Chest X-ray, PA view. Patient: 24 years old, sex F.
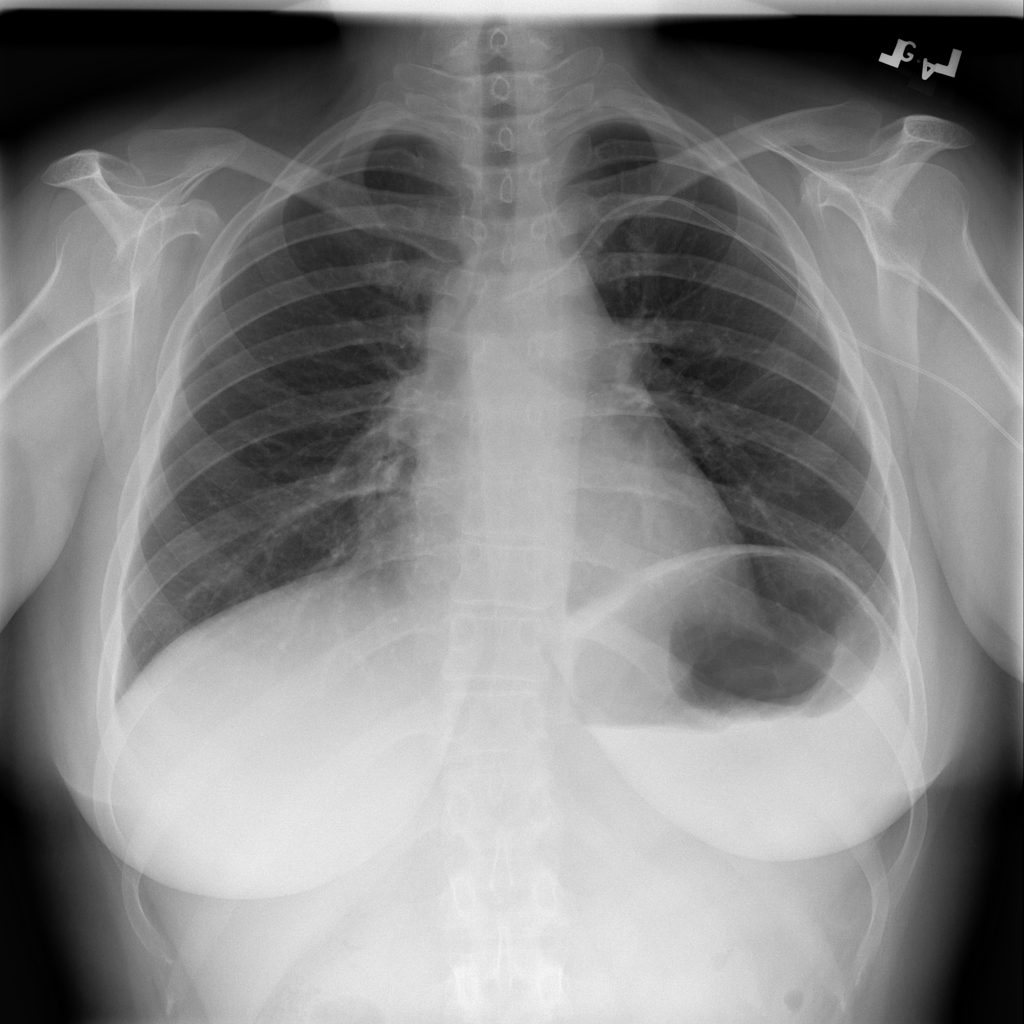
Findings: No Finding